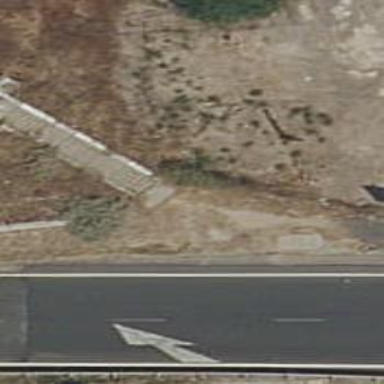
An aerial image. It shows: Road with steps.